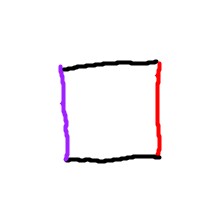
Shape: square